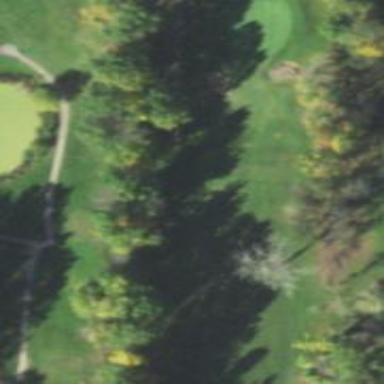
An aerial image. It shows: View of golf hole.